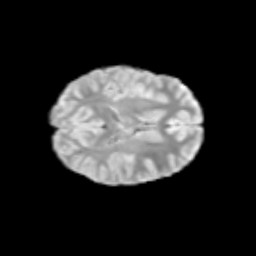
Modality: T2w
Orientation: axial
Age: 11
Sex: female
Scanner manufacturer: siemens
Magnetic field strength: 3 T
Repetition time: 3.8 s
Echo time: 0.07 s